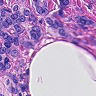
Metastatic tissue present: yes